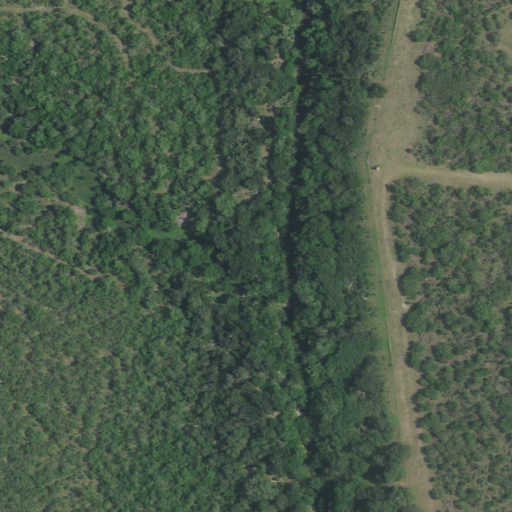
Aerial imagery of valley in Texas named Garcia Hollow containing shrub, mixed forest, deciduous forest, and woody wetlands